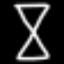
Label: hourglass